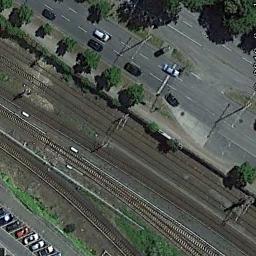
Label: railway